Question: I'm learning <URL> at bin directory, it says:
> "Could not load definitions from resource 'org/sonar/ant/antlib.xml'. It
could not be found."
I've spent a lot of time in google to solve it, but I failed. My OS is Ubuntu16.04.

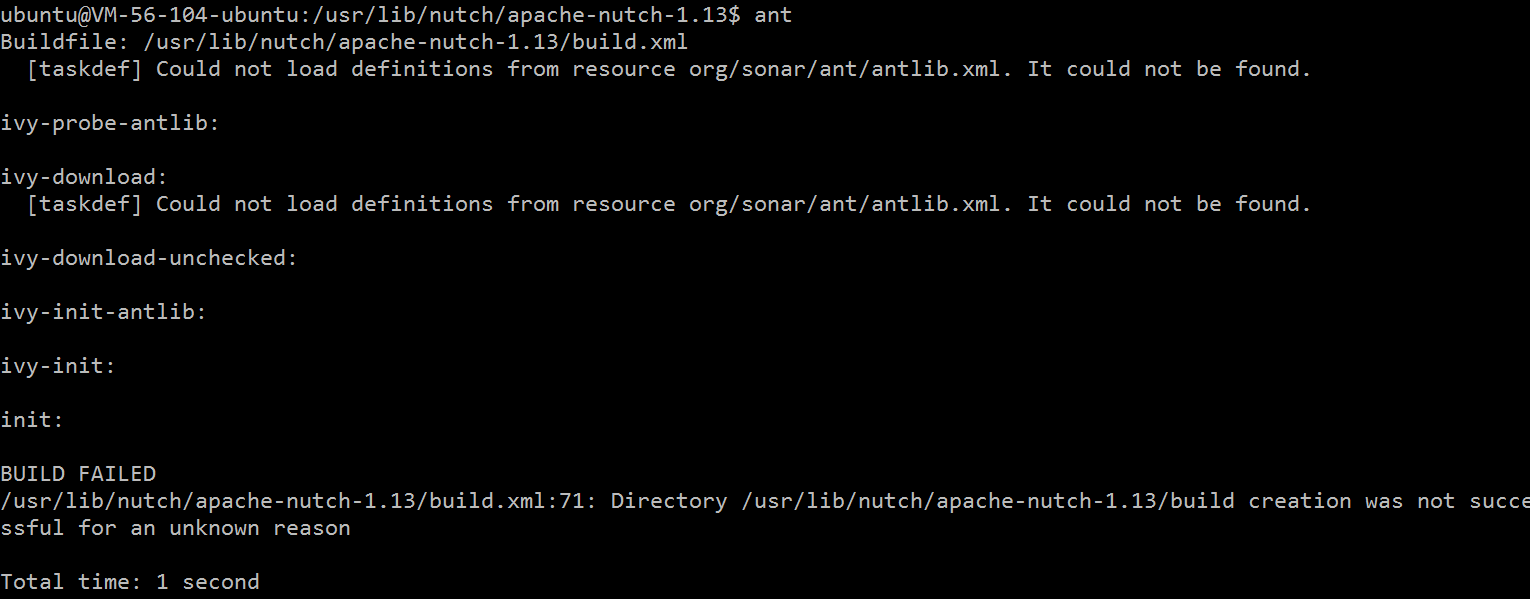
Answer: Try to comment all this part in 'build.xml':
'''
<!-- ================================================================== -->
<!-- SONAR targets -->
<!-- ================================================================== -->
<!-- Define the Sonar task if this hasn't been done in a common script -->
<taskdef uri="antlib:org.sonar.ant" resource="org/sonar/ant/antlib.xml">
<classpath path="${ant.library.dir}"/>
<classpath path="${mysql.library.dir}"/>
</taskdef>
<!-- Add the target -->
<target name="sonar" description="--> run SONAR analysis">
<!-- list of mandatory source directories (required) -->
<property name="sonar.sources" value="${src.dir}"/>
<!-- list of properties (optional) -->
<property name="sonar.projectName" value="Nutch Trunk 1.4 Sonar Analysis" />
<property name="sonar.binaries" value="${build.dir}/classes" />
<property name="sonar.binaries" value="${build.dir}/plugins" />
<property name="sonar.tests" value="${test.src.dir}" />
<sonar:sonar workDir="${base.dir}" key="org.apache.nutch:trunk"
version="1.4-SNAPSHOT" xmlns:sonar="antlib:org.sonar.ant"/>
</target>
'''
in this way, it should work.